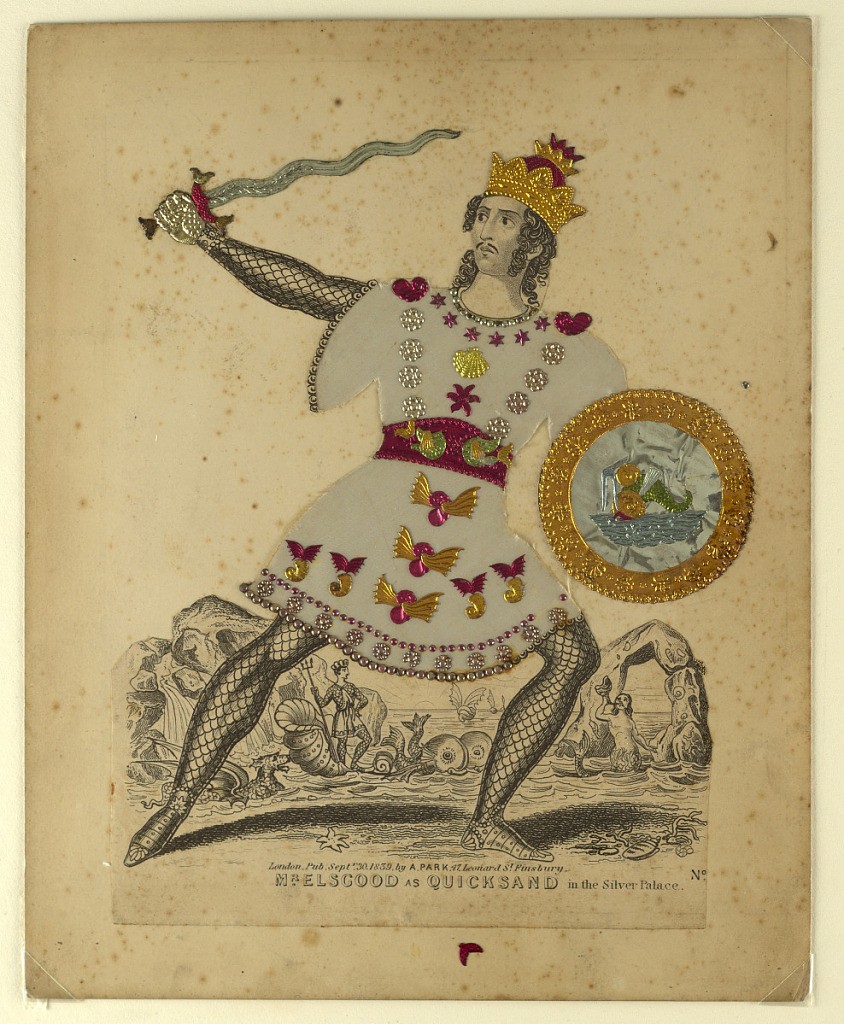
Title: Mr. Elsgood as Quicksand
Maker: A. Park, London, England
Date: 1859
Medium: Engraving, embossed foil, fabric
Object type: Tinsel picture
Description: Vertical rectangle. The full-length figure of a man, facing the spectator, his head turned toward the left. He holds a sword in his right hand; a shield in his left; Those areas including the costume and accessories have been cut out and replaced by tinsel and satin.